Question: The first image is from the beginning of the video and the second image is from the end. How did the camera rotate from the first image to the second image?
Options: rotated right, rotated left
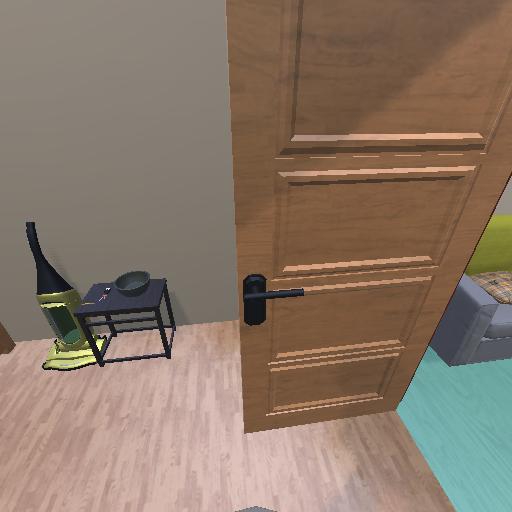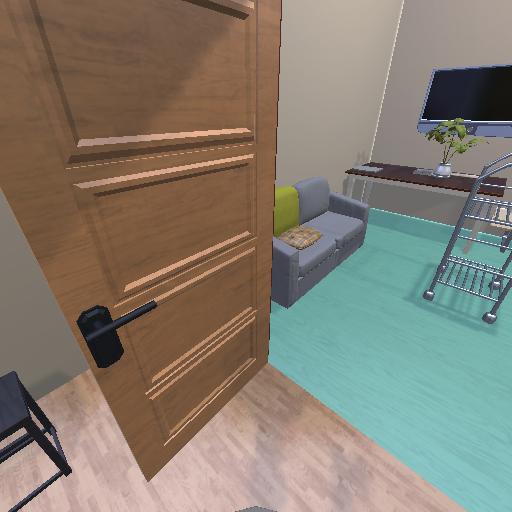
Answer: rotated right